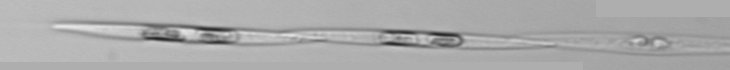
Label: Pseudo-nitzschia